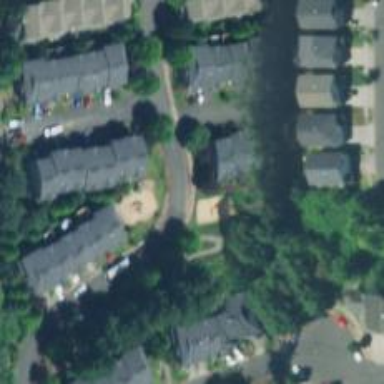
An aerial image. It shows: Residential road with sidewalk on the left side.